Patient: sex M, age 48
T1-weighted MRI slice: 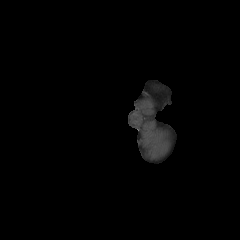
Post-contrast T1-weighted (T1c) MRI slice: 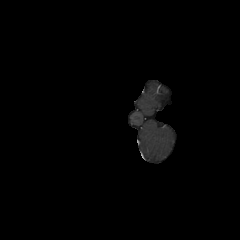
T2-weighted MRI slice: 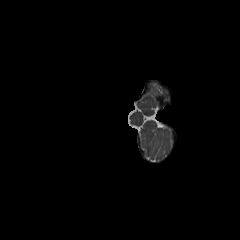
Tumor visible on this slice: no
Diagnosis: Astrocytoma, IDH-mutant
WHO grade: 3